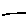
Label: line